Question: I created a brand new blank Visual Studio 2010 solution, and added an existing C# Project to it. I built the solution and it compiled correctly.
But when I go the solution folder, I see that the imported C# project is not physically in that folder. It seems it only references the project to wherever it is.
Is this intended? Should I even worry about this?
How can I create a physical import, meaning the project is copied to the solution folder?

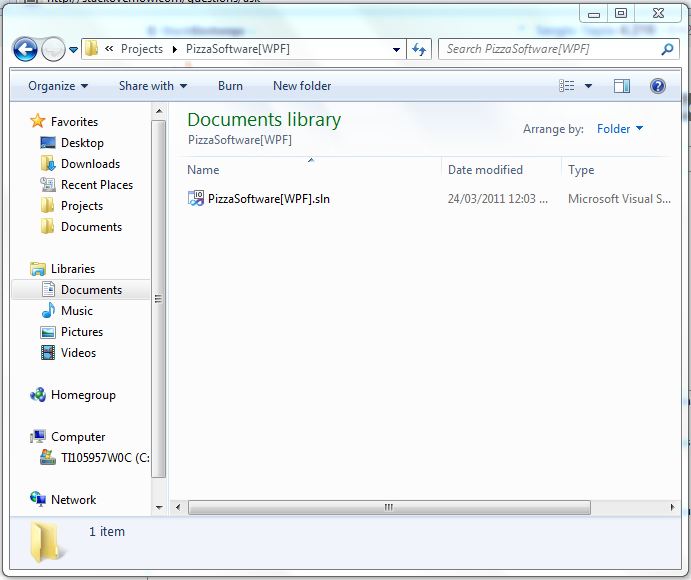
Answer: > How can I create a physical import, meaning the project is copied to the solution folder?
If you want to do this, copy the project to the solution (outside of VS), then add the local copy directly.
The default behavior allows you to share a project between two solutions. This is occasionally useful (if handled with care).